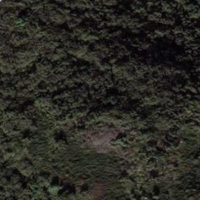
EUNIS habitat code: 31
Species observed at this site:
Eriophorum scheuchzeri